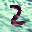
Label: 2